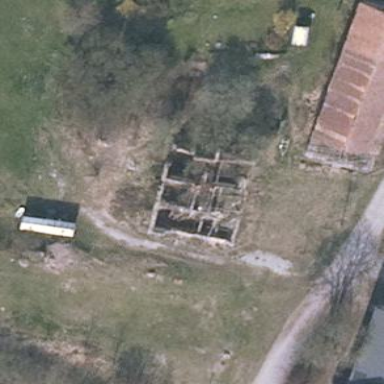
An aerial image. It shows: Ruins of building.